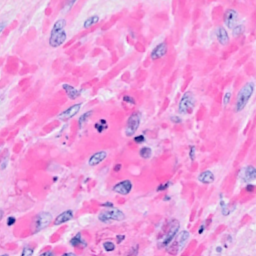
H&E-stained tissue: Breast